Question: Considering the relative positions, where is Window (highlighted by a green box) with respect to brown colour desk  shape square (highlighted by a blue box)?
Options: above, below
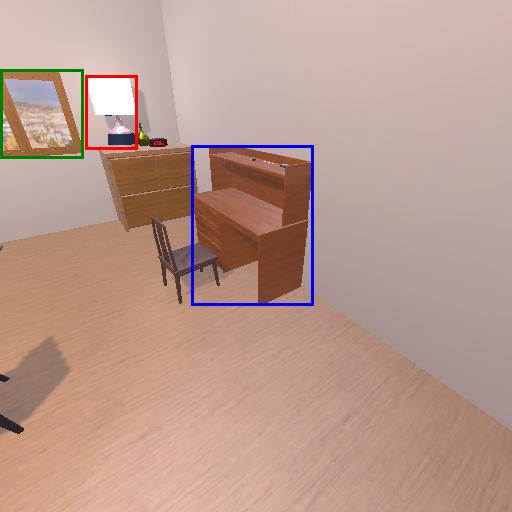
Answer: above